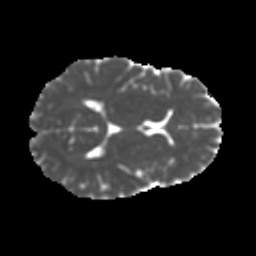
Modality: MD
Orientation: axial
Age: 19
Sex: male
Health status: ill
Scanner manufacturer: ge
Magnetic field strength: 3 T
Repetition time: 6.863 s
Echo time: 0.0808 s